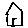
Label: house